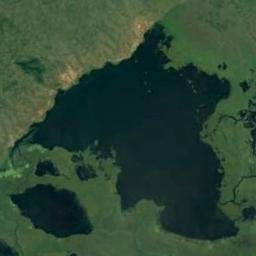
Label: lake